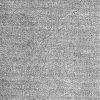
Atmospheric dust classification: dusty